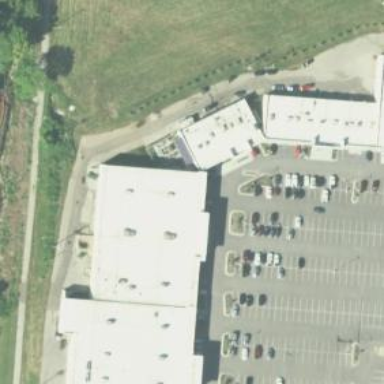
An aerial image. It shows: Fitness centre on leisure land.